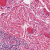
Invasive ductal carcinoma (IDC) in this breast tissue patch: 0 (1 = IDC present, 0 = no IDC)